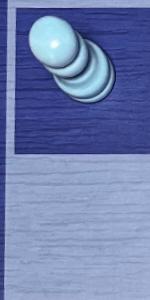
Label: Empty